Interaction volume radius: 5 \u00c5
Interaction volume height: 10 \u00c5
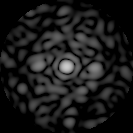
Disorder parameter: 0.8853